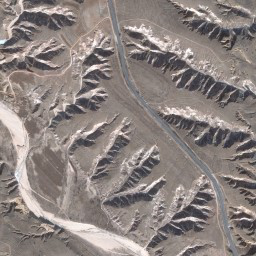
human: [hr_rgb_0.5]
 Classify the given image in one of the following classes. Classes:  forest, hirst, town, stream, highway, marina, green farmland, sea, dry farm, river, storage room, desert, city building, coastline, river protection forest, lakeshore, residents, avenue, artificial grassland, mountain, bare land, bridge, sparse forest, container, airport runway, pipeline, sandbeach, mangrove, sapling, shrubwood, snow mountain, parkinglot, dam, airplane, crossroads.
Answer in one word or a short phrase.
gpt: mountain